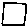
Label: square